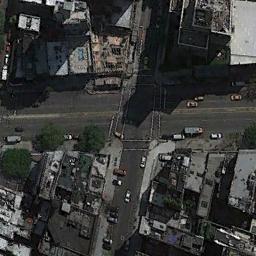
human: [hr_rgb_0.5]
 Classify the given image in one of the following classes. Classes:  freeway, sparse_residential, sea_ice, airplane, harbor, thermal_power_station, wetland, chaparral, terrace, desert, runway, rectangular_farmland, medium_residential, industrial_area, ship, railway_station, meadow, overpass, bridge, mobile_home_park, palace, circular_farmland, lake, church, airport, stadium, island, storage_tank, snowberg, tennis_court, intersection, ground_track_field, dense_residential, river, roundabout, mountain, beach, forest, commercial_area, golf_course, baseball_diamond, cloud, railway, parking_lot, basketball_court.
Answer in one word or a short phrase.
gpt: intersection